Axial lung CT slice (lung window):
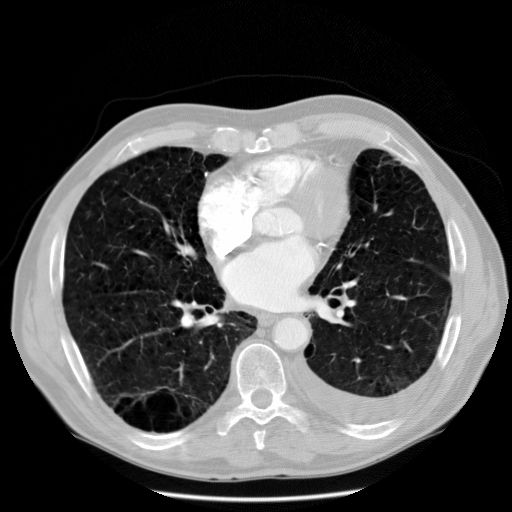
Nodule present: no